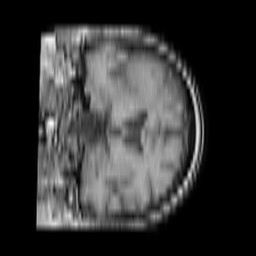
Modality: T1w
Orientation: coronal
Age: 62
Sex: female
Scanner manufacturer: philips
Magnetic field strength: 1.5 T
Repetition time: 0.1847 s
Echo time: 0.001823 s